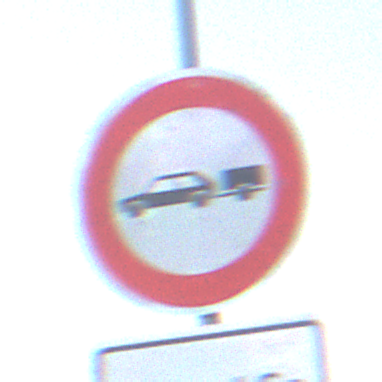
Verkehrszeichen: VerbotPersonenkraftwagenMitAnhaenger
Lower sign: ZeitangabenMitBeschraenkungAufWochentage8
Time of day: Dawn
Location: Outdoor (Nature)
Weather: Clear
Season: NotSpecified
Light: Natural